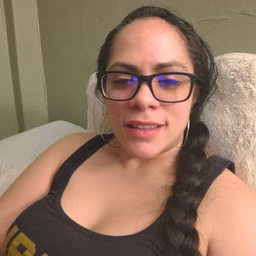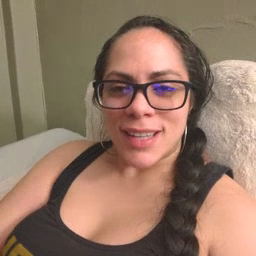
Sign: brother